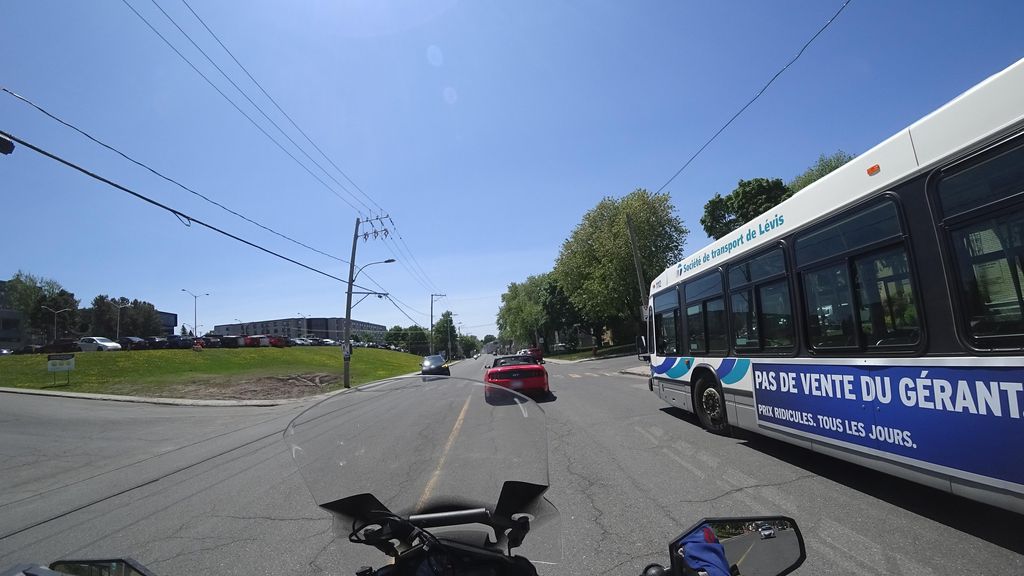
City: quebec_city